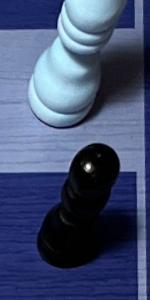
Label: Pawn_Black